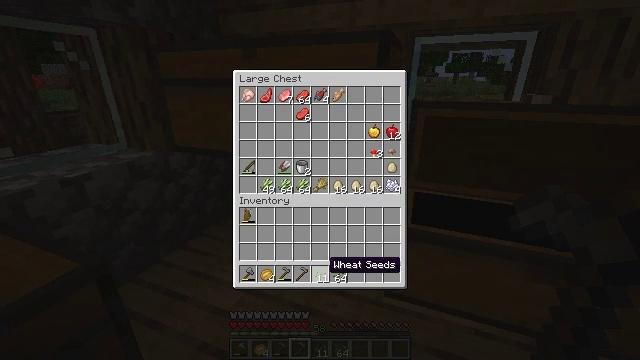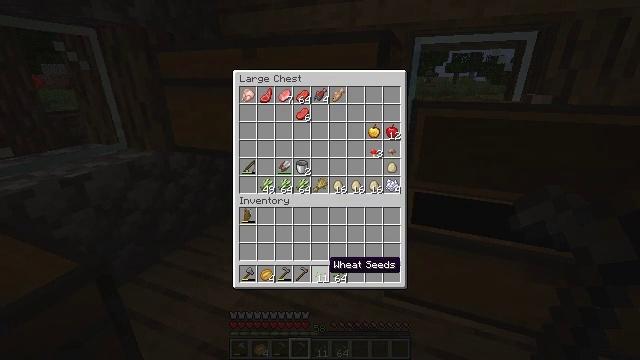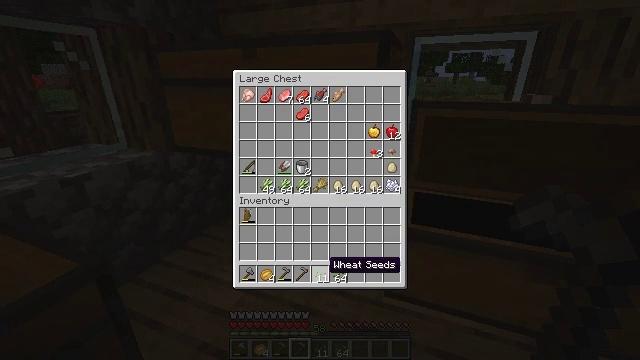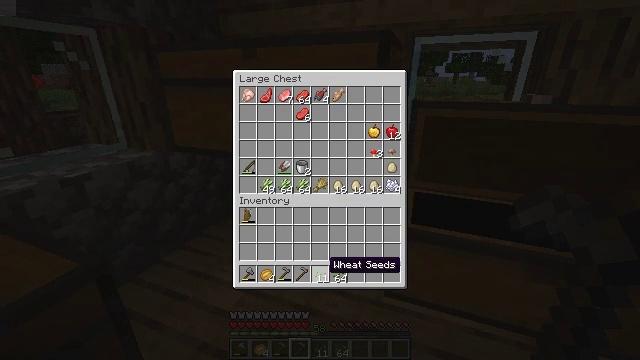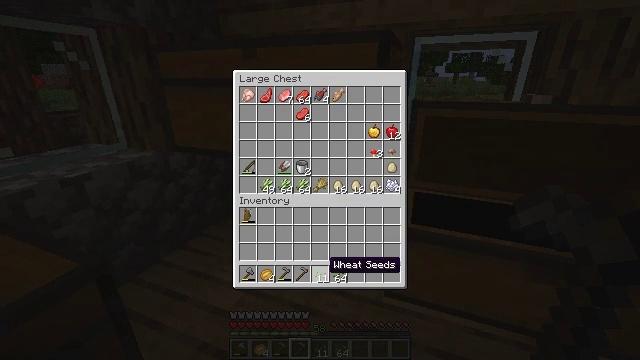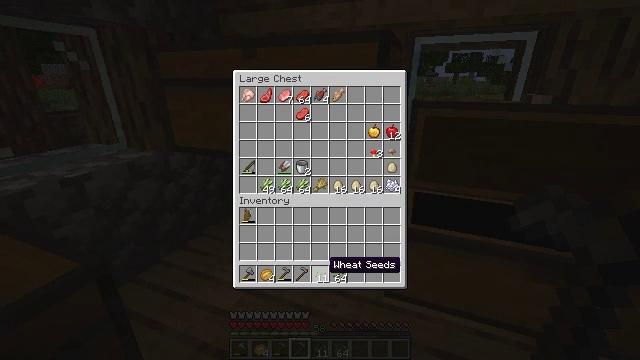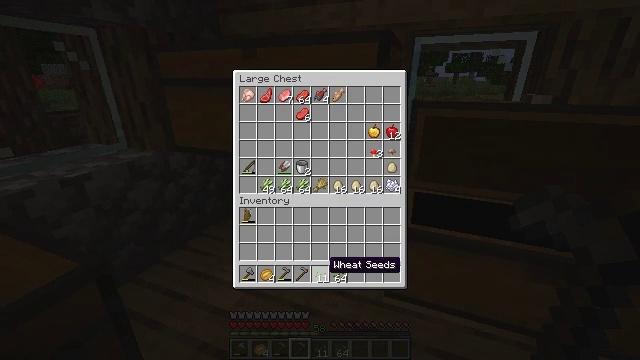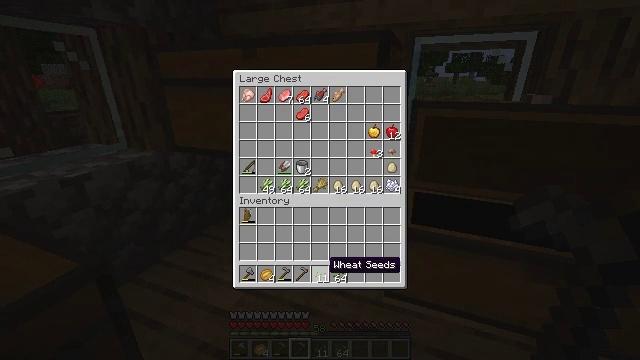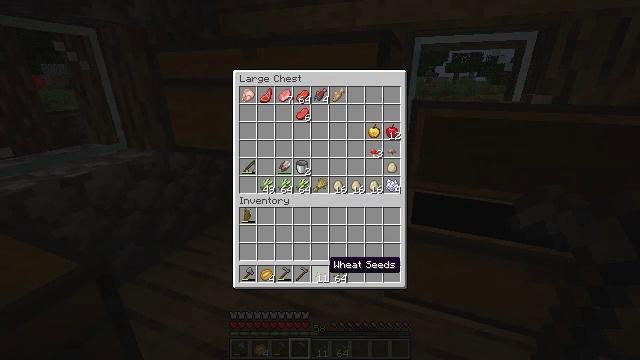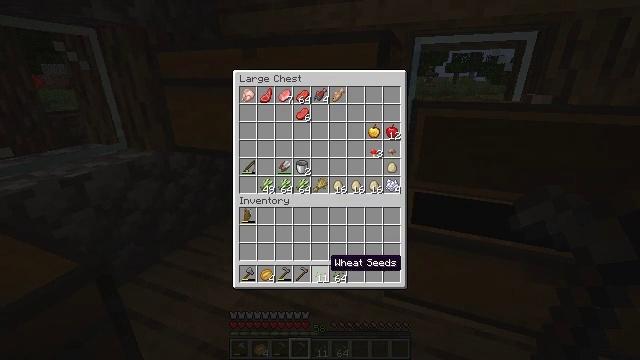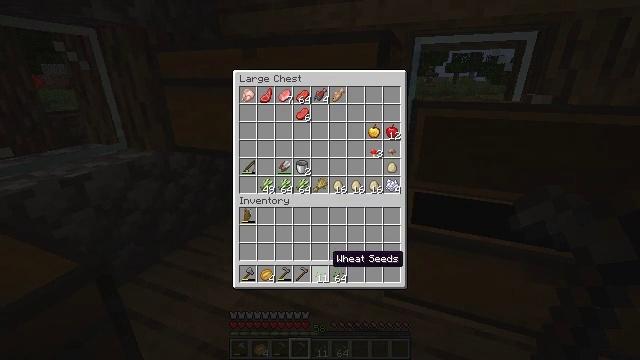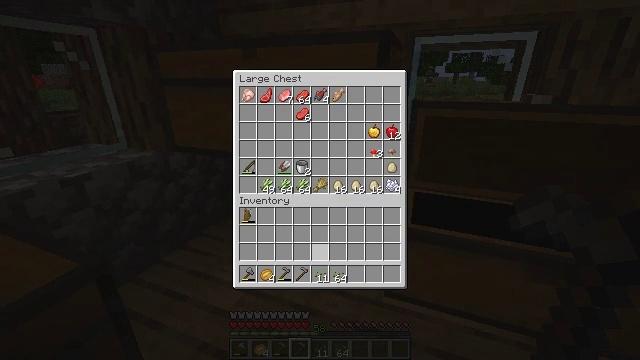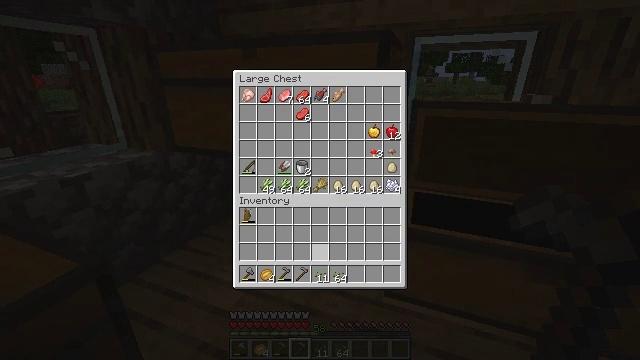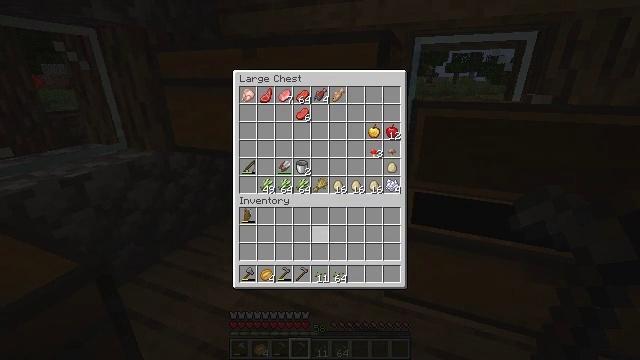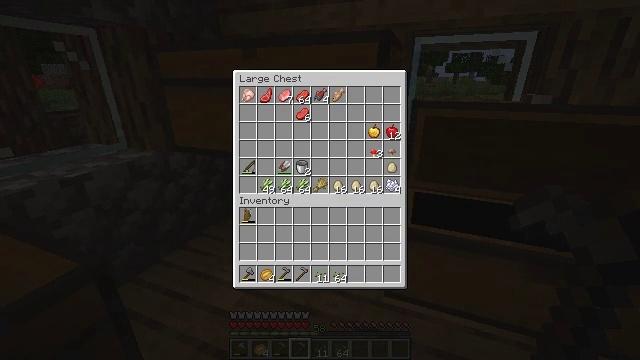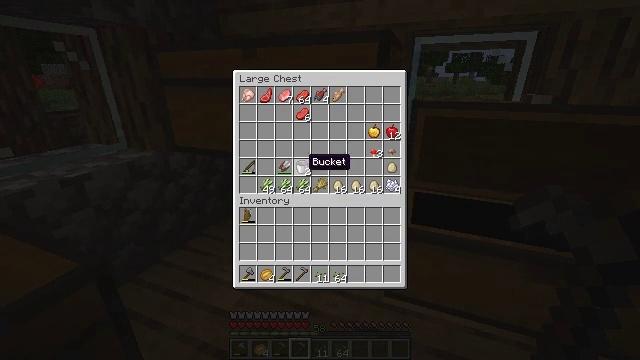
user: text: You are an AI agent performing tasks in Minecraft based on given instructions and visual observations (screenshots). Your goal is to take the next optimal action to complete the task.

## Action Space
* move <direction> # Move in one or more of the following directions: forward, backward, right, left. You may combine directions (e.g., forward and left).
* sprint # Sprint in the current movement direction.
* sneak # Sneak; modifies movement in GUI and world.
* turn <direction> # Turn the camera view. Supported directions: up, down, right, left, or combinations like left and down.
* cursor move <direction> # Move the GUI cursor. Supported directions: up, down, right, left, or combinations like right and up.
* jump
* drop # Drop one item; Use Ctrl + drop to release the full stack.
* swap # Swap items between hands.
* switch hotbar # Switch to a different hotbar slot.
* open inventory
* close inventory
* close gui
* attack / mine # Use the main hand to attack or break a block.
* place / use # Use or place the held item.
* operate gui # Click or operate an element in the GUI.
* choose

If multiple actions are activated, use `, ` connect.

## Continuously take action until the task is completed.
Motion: motion action
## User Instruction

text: Make pumpkin seeds from a pumpkin using the crafting menu.
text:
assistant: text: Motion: no_op
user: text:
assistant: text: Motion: no_op
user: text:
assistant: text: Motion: no_op
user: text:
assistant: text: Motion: no_op
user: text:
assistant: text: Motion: no_op
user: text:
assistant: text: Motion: no_op
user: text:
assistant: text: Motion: no_op
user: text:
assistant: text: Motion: no_op
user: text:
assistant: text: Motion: no_op
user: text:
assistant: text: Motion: no_op
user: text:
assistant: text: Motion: cursor move up
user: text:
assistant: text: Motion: no_op
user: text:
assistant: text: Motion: cursor move up
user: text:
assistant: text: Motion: cursor move left and up
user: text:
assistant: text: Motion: cursor move left and up
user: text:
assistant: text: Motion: no_op
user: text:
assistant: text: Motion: no_op
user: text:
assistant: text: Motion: no_op
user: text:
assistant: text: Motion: no_op
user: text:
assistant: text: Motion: no_op
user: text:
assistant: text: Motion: no_op
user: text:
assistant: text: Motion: no_op
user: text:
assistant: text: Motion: no_op
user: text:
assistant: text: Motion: no_op
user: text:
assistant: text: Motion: no_op
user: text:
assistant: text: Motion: no_op
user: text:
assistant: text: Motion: no_op
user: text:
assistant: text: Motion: no_op
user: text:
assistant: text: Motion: close gui
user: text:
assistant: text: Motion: turn right, open inventory